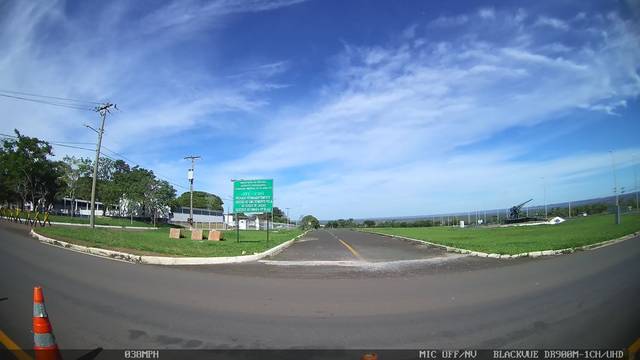
Region: Brazil
Coordinates: -15.761, -47.923